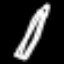
Label: pencil